Question: I am drawing a simple stroked circle using the following class:
'''
@implementation StrokedCircle
- (id)initWithRadius:(CGFloat)radius strokeWidth:(CGFloat)strokeWidth strokeColor:(UIColor *)strokeColor
{
self = [super initWithRadius:radius];
if (self)
{
_strokeWidth = strokeWidth;
_strokeColor = strokeColor;
}
return self;
}
- (void)drawRect:(CGRect)rect
{
NSLog(@"Drawing with color %@ and stroke width %f", self.strokeColor, self.strokeWidth);
CGContextRef context = UIGraphicsGetCurrentContext();
CGRect circleRect = CGRectInset(rect, self.strokeWidth, self.strokeWidth);
CGContextAddEllipseInRect(context, circleRect);
CGContextSetLineWidth(context, self.strokeWidth);
CGContextSetStrokeColor(context, CGColorGetComponents([self.strokeColor CGColor]));
CGContextStrokePath(context);
}
@end
'''
Note: the superclass is a simple circle (sublass of 'UIView') with a 'radius' property that is set and where the backgroundcolor of the view is set to 'clearColor'.
In a view controller, I add the following code in 'viewDidLoad':
'''
- (void)viewDidLoad
{
[super viewDidLoad];
StrokedCircle *strokedCircle = [[StrokedCircle alloc] initWithRadius:50.0 strokeWidth:1.0 strokeColor:[UIColor blueColor]];
strokedCircle.center = self.view.center;
[self.view addSubview:strokedCircle];
}
'''
This actually works fine, the console outputs:
'2014-06-14 10:31:58.270 ShapeTester[1445:60b] Drawing with color UIDeviceRGBColorSpace 0 0 1 1 and stroke width 1.000000' and a blue circle is shown in the middle of the screen.

However, when I modify the color to '[UIUColor blackColor]', '[UIColor grayColor]', or '[UIColor whiteColor]' (but then also changing the view's 'backgroundColor'), no circle is shown any more.
Does anyone know what the reason for this behaviour is? Doesn't core graphics draw grayscale colors? I read through the appropriate section in the <URL> but nothing like this was mentioned there.
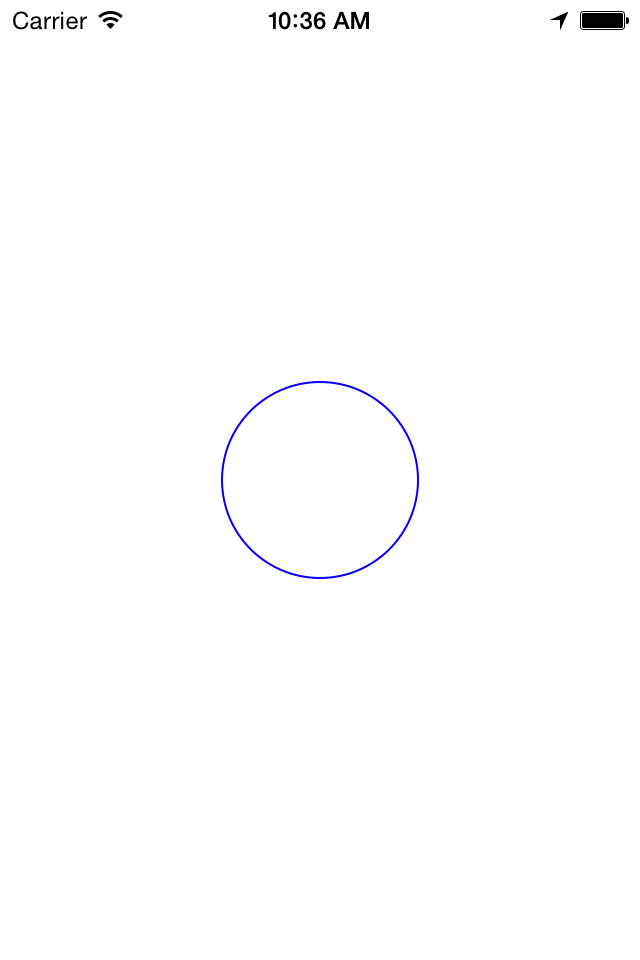
Answer: Black, white, and gray (as returned by the methods you named) aren't in the RGB color space. They're in the grayscale color space. The grayscale color space only has one component (plus alpha), not three (plus alpha). So you're only setting one of the components of the stroke color, and the other two components are undefined. You're probably ending up setting alpha to zero due to this problem, so you don't get anything.
Don't use 'CGContextSetStrokeColor'. It requires you to worry about the color space (which you would need to set using 'CGContextSetStrokeColorSpace'). Instead, use 'CGContextSetStrokeColorWithColor', which sets both the color space and the color components:
'''
CGContextSetStrokeColorWithColor(context, self.strokeColor.CGColor);
'''